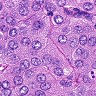
Metastatic tissue present: yes